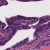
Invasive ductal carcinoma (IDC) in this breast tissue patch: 0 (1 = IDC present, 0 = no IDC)